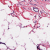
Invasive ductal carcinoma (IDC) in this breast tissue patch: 1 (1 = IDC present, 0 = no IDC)